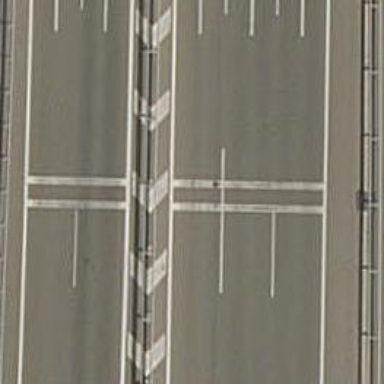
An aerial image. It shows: Traffic calming measure in place: rumble strips.